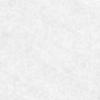
Label: no_change